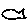
Label: fish